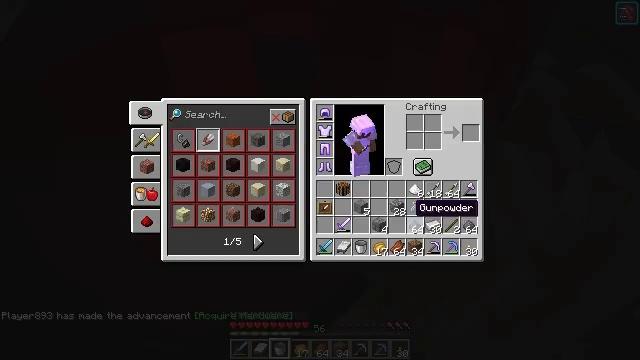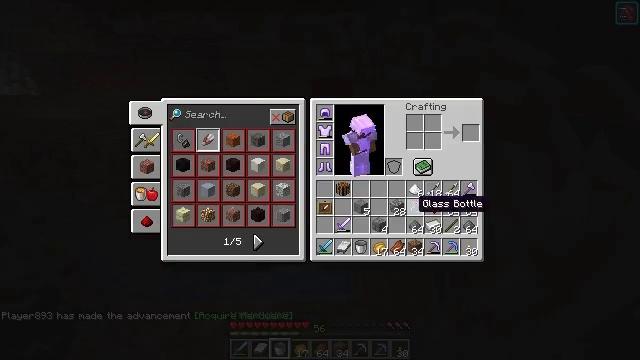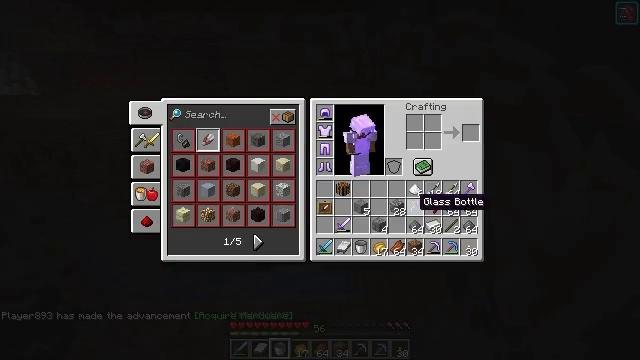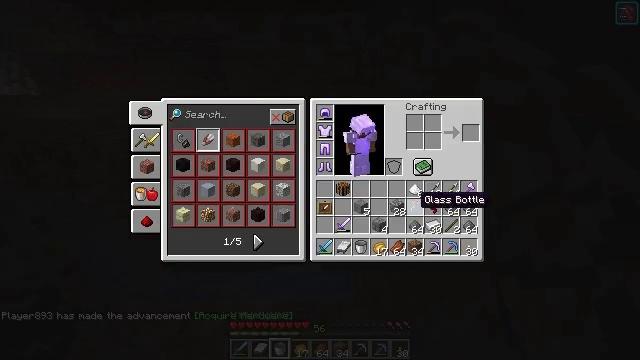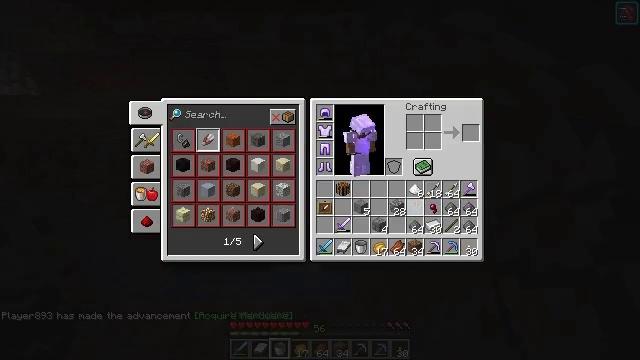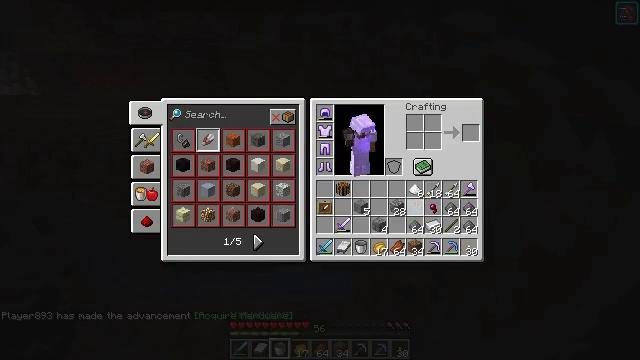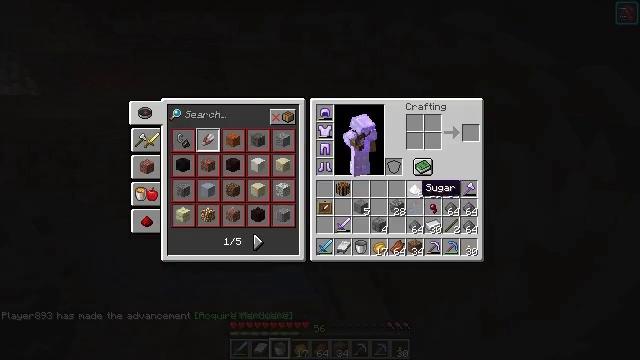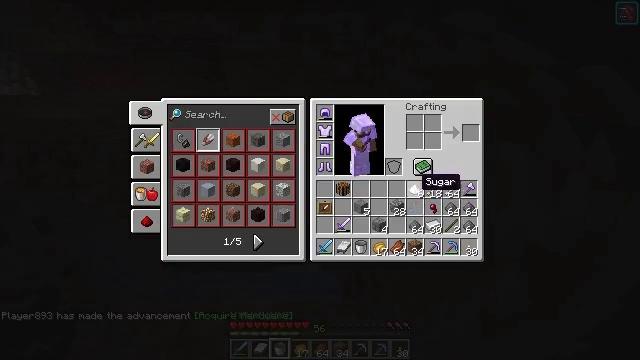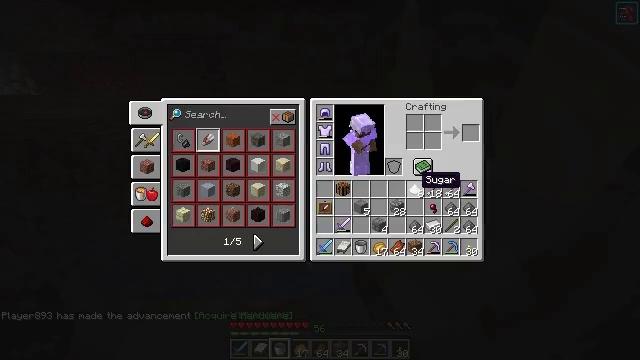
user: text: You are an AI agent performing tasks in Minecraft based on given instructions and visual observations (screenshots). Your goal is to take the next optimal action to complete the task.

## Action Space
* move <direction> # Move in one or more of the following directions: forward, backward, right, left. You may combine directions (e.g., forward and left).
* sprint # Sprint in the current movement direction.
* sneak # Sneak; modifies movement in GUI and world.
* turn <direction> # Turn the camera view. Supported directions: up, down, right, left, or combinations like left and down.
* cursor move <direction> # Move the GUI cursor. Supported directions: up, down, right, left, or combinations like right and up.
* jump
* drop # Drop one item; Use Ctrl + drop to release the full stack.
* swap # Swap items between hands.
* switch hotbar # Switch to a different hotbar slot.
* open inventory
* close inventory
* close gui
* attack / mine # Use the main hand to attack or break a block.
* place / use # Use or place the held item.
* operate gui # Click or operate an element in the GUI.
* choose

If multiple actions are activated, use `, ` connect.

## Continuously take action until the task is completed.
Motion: motion action
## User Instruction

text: Remove a glass bottle from the inventory.
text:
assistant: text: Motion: sprint, open gui
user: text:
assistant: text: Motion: sprint
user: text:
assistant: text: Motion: sprint
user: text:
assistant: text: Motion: sprint, drop
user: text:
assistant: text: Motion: sprint, drop
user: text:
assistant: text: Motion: sprint, cursor move up, drop
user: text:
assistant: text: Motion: sprint
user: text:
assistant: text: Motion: sprint
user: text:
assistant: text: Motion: sprint